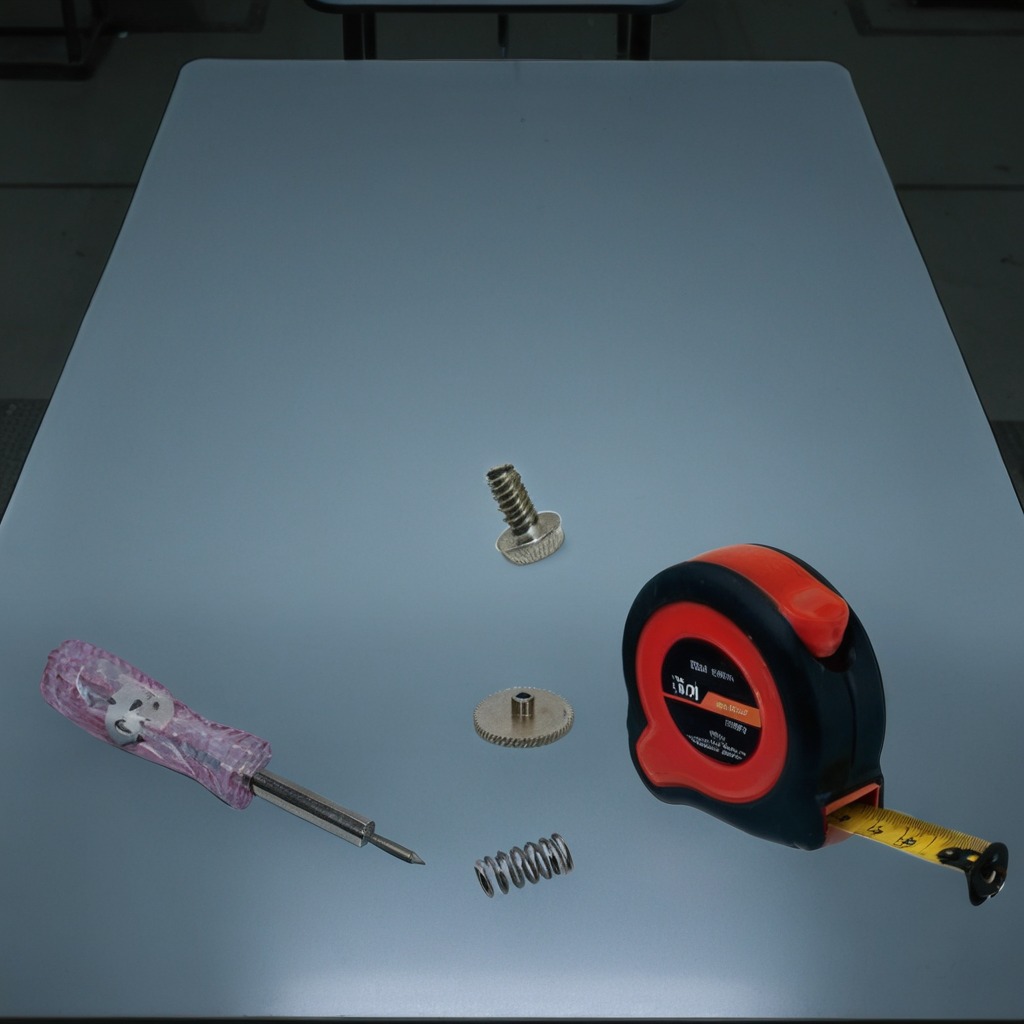
A steel gear with teeth, a measuring tape, a metal machine screw, a coiled metal spring, and a screwdriver are lying on the clean empty table in a railway signal maintenance room lit by harsh overhead fluorescents.